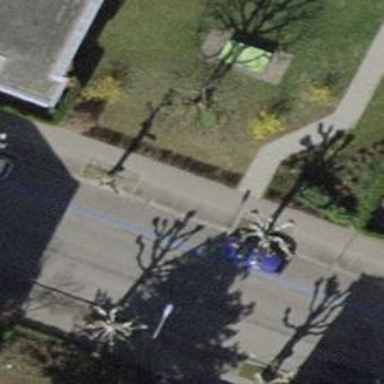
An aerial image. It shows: Avenue of trees.